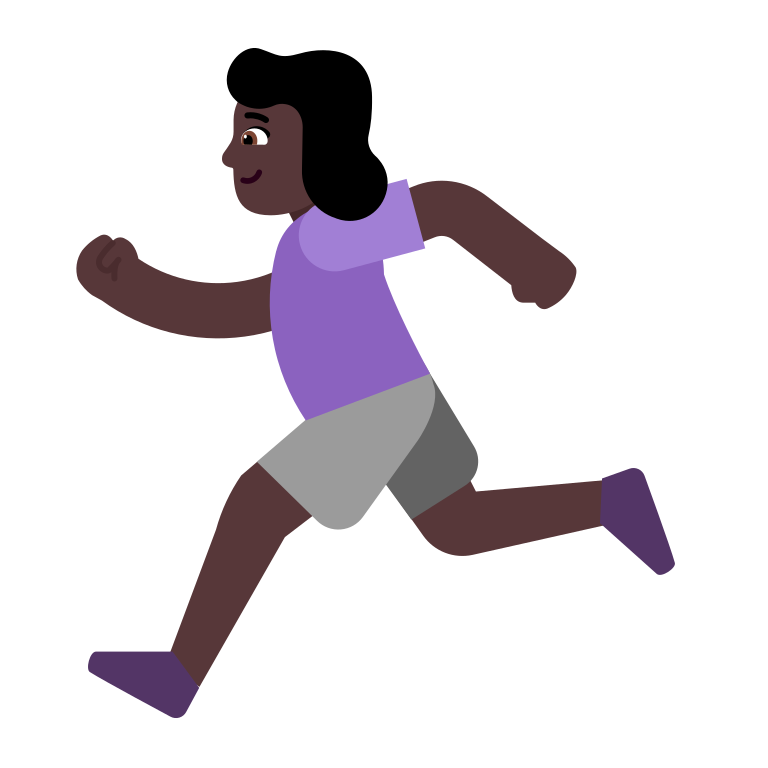
woman running flat dark